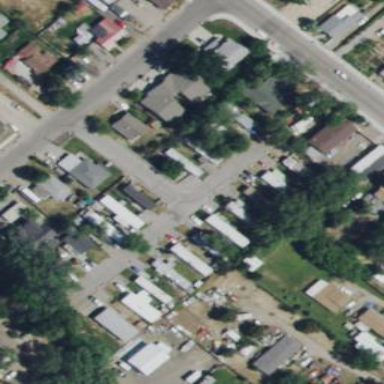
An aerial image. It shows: Residential area known as trailer park.